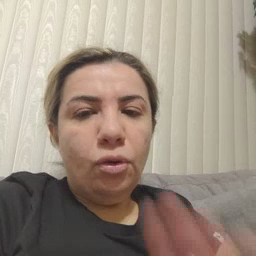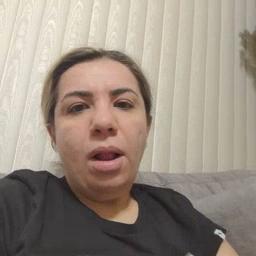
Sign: quiet